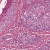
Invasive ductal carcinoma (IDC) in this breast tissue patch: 1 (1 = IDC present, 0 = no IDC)